Question: I am using 'canvas.drawLine' to draw some line in android but the lines are too sharp but i need a curved edges

Here the 1 is what i have and 2 is what i want to achieve, means a line with curved edges rather than straight edges
How can I achieve that ??
I am trying to use the Canvas object to to draw a line. but the lines have a sharp edge, I need a rounded off edge
I am using the Paint object
'''
mPaint = new Paint();
mPaint.setColor(Color.BLACK)
'''
Any help would be appreciated great.
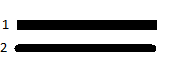
Answer: Use the 'Paint.setStrokeCap()' method. You need 'Paint.Cap.ROUND'. The default one is 'Paint.Cap.BUTT'. There is a similar 'Path' property that is called path join. It determines how to draw the parts of the path where it's constituent segments join. To set it use 'Path.setPathJoin()'. You might need it in the future.
Good luck.